Interaction volume radius: 5 \u00c5
Interaction volume height: 25 \u00c5
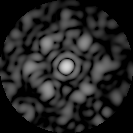
Disorder parameter: 0.6058